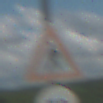
Verkehrszeichen: FussgaengerRechts
Zusatzzeichen unten: Geschwindigkeit50
Umgebung: Outdoor, Nature
Tageszeit: Midday
Wetter: PartlyCloudy
Licht: Natural
Jahreszeit: NotSpecified
Kontrast: HighContrast